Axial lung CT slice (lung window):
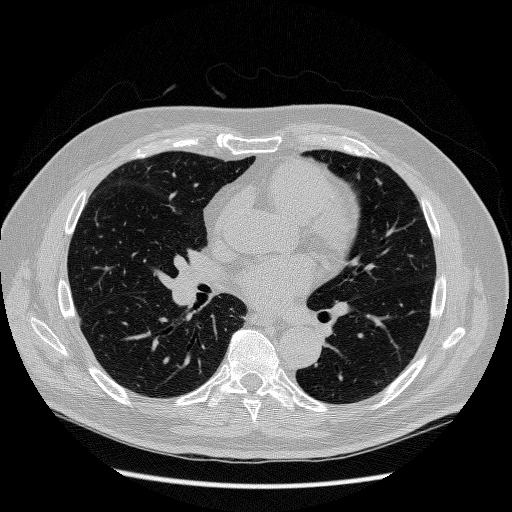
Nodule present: no